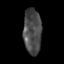
Tissue: lung
Cell type: T cells
Senescence score: 0.1778
Nuclear area (px): 798
Mean DAPI intensity: 75.13